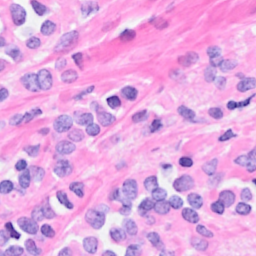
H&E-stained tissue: Breast